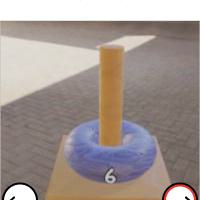
Task: sum
Answer: 6